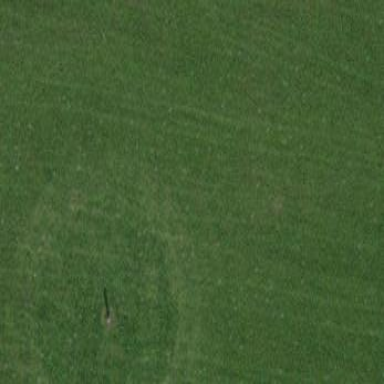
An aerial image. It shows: Grassy area designated as golf fairway.